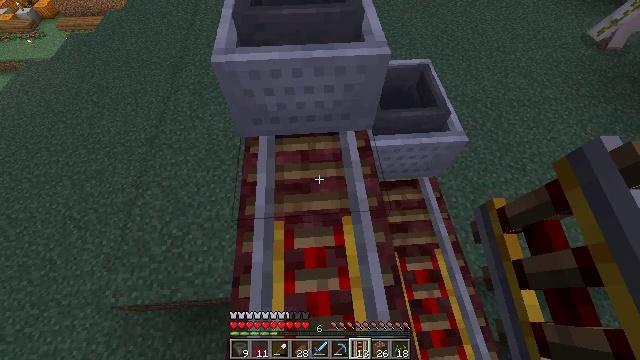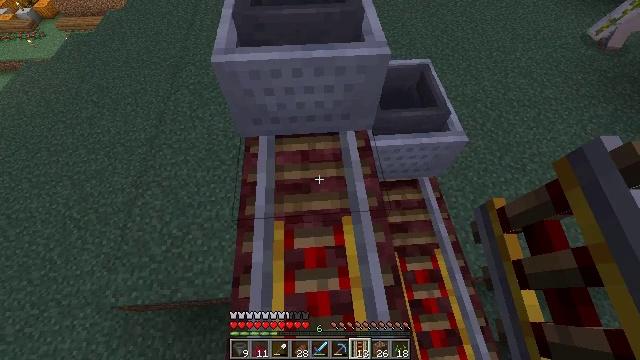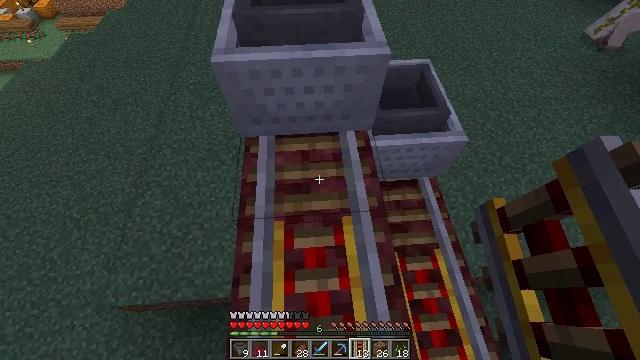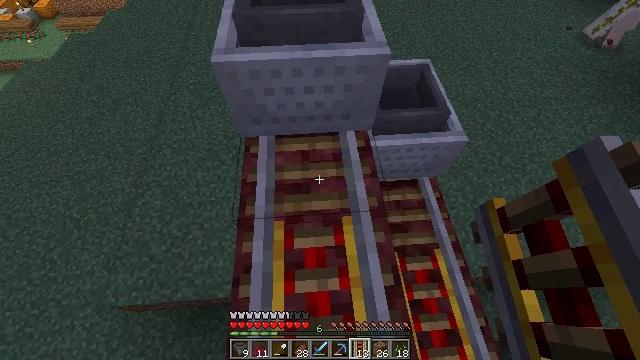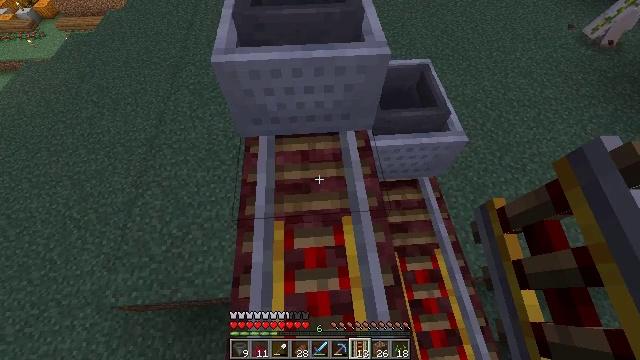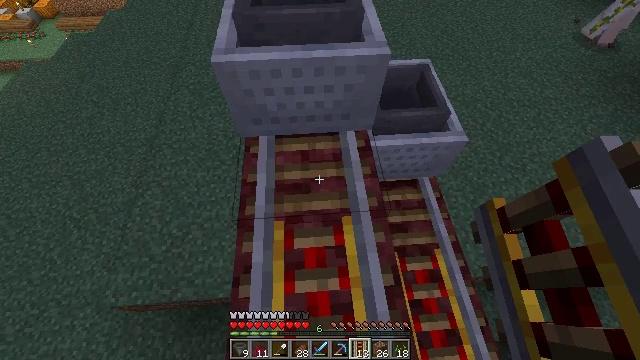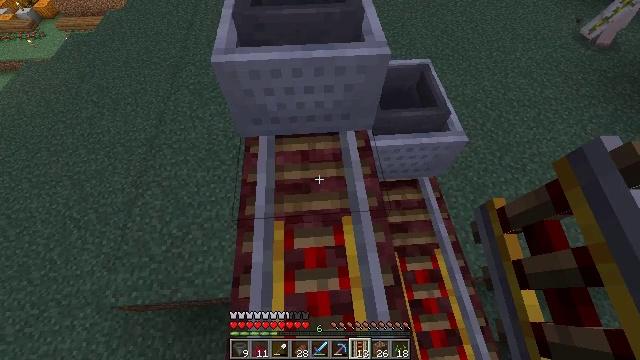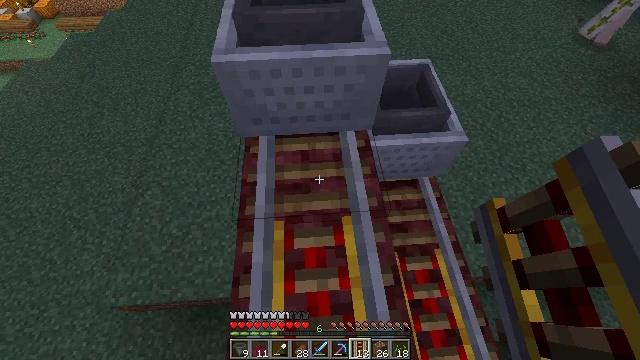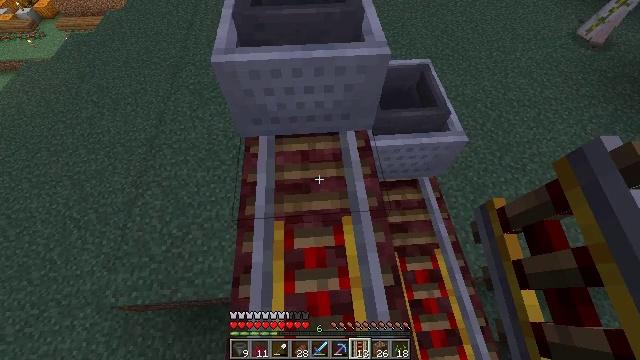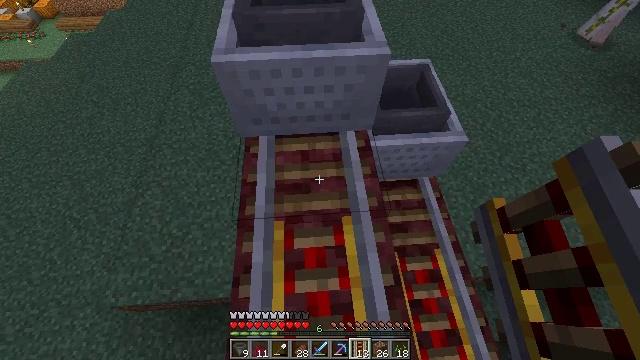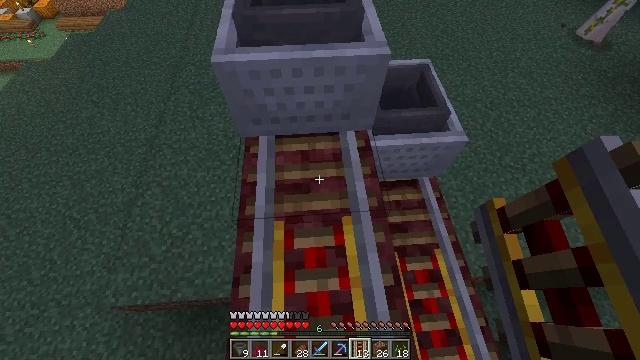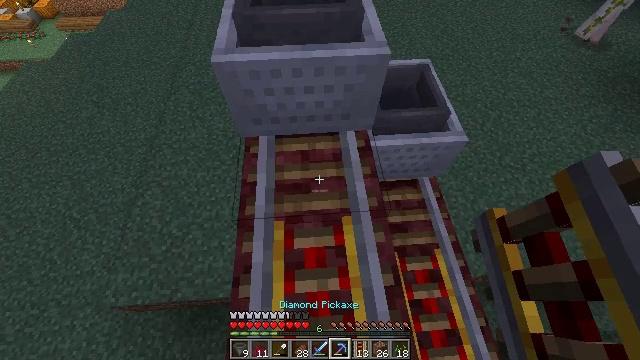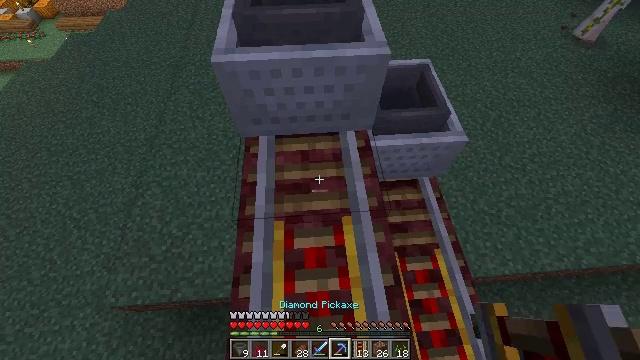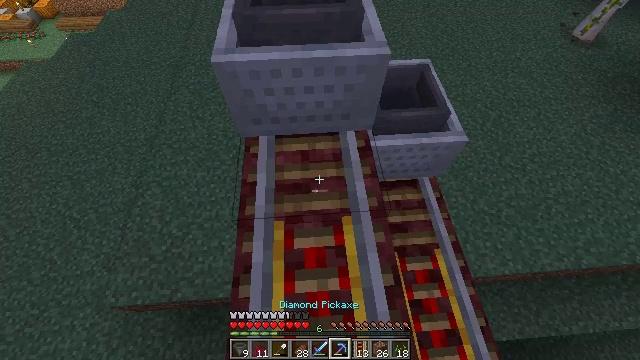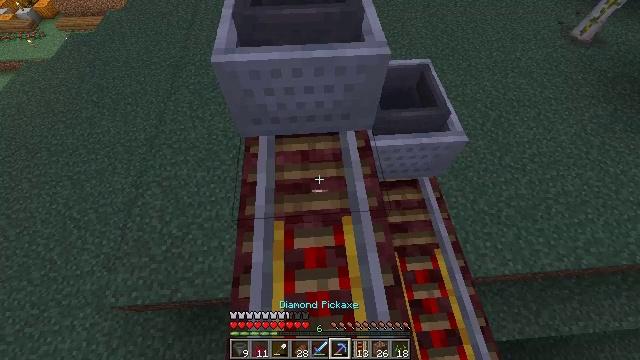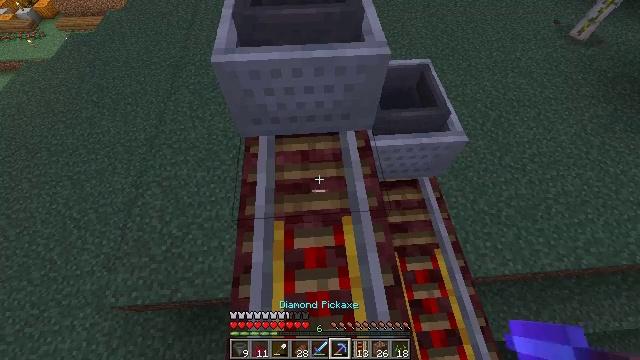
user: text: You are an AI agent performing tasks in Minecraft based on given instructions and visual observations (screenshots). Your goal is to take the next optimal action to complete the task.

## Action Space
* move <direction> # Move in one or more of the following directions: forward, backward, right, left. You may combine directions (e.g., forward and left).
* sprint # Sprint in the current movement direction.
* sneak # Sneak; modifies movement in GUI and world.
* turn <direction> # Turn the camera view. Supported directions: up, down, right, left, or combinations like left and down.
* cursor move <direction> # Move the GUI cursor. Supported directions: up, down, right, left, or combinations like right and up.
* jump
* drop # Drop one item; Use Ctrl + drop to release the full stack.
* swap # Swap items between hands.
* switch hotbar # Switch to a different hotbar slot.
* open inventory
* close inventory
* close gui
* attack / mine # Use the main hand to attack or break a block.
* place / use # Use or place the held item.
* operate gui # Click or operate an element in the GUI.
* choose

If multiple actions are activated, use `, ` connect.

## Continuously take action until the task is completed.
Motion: motion action
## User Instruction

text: Mine the rail.
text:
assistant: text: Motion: no_op
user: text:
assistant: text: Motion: no_op
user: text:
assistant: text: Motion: no_op
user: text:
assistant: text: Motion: no_op
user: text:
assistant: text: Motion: no_op
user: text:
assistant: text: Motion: no_op
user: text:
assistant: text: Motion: no_op
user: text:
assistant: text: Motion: no_op
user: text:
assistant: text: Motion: no_op
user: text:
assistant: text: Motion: no_op
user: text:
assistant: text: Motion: no_op
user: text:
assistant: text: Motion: no_op
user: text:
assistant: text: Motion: no_op
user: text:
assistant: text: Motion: no_op
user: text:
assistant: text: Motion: no_op
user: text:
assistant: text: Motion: no_op
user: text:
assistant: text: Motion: no_op
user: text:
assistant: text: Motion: no_op
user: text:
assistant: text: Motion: no_op
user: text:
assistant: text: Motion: no_op
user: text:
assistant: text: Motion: no_op
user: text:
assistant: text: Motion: attack / mine
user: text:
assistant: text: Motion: attack / mine
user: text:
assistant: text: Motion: attack / mine
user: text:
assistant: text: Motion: attack / mine
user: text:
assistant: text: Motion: attack / mine
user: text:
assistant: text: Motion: attack / mine
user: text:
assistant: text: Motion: attack / mine
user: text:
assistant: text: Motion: attack / mine